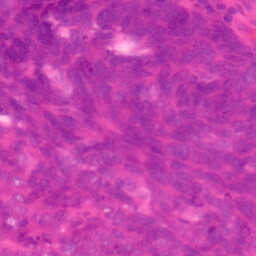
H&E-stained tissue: Colon